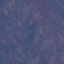
Land use / land cover: HerbaceousVegetation